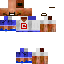
A male human skin with medium skin, wearing brown long hair dressed in a blue tshirt and blue shorts, featuring a closed mouth.